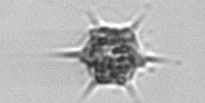
Label: Dictyocha